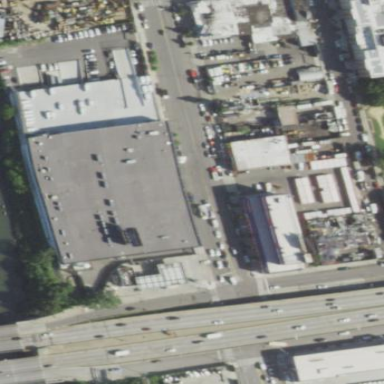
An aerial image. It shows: Storage rental shop located in building.